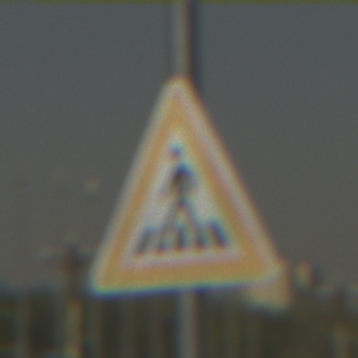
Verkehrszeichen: FussgaengerueberwegRechts
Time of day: MorningAfternoon
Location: Outdoor (Suburban)
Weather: Clear
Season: NotSpecified
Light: Natural